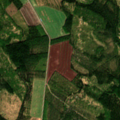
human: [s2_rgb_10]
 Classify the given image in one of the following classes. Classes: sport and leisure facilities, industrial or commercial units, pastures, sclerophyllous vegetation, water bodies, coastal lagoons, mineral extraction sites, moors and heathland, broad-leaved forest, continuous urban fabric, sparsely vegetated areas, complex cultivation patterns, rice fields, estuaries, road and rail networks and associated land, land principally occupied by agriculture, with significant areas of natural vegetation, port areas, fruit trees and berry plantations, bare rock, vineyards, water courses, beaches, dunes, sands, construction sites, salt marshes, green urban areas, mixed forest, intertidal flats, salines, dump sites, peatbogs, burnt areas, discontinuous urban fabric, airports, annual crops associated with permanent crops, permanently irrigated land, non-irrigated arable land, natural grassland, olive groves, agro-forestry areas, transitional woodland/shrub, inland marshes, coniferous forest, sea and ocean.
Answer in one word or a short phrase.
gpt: non-irrigated arable land, coniferous forest, mixed forest, transitional woodland/shrub